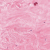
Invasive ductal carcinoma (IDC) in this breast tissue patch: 0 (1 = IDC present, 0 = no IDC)